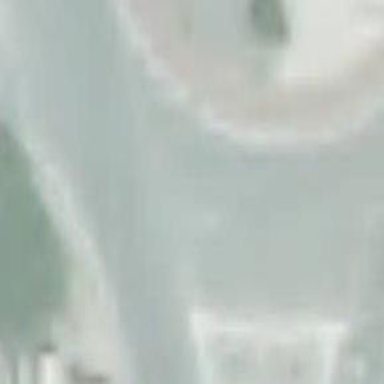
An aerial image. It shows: Roundabout on primary highway.